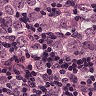
Metastatic tissue present: yes